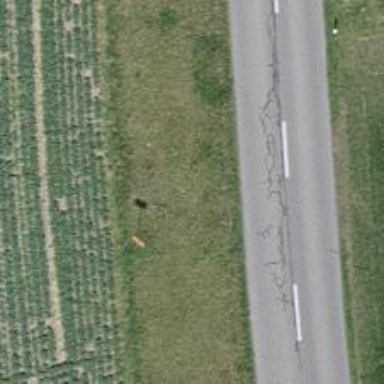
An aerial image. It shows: Pole supporting roof covering pipeline marker.